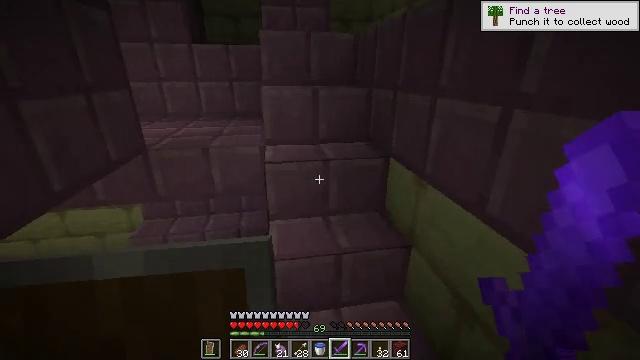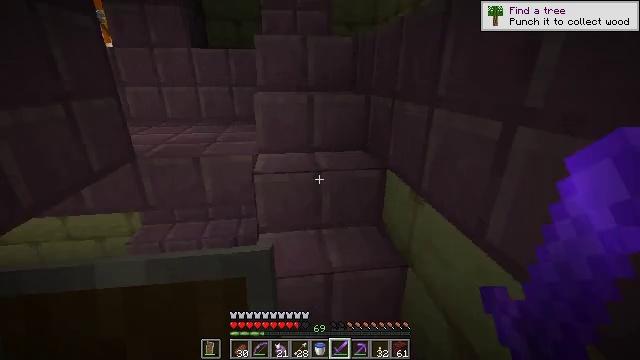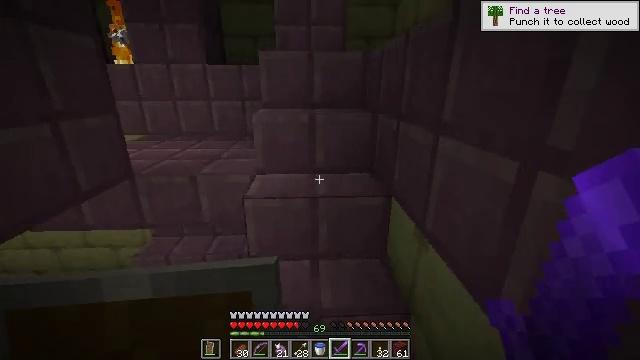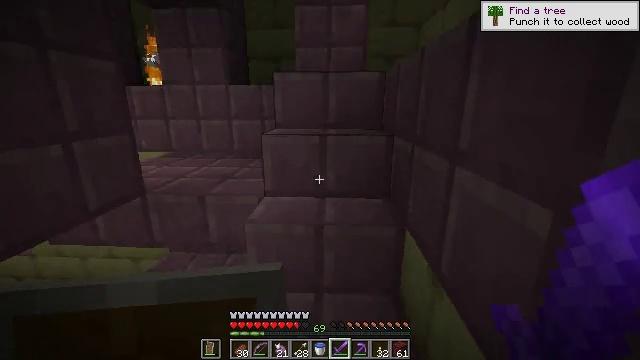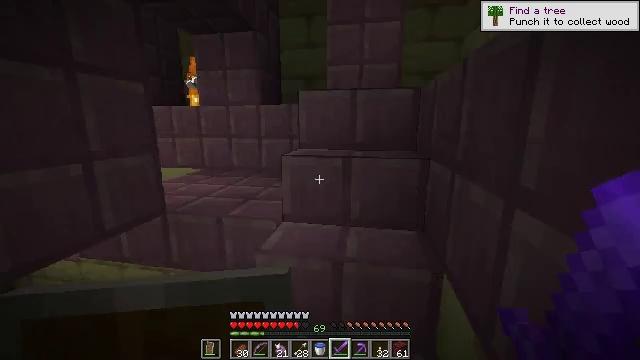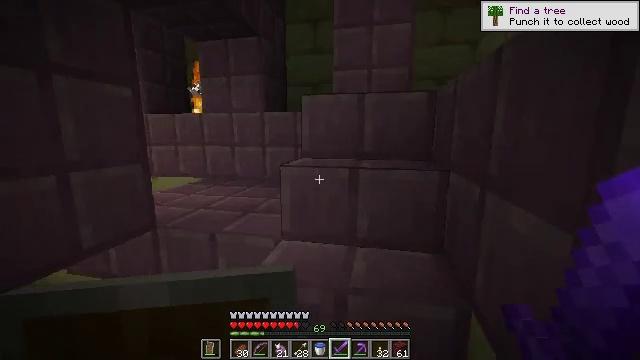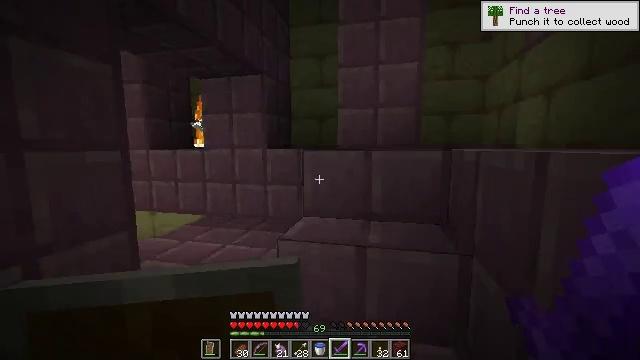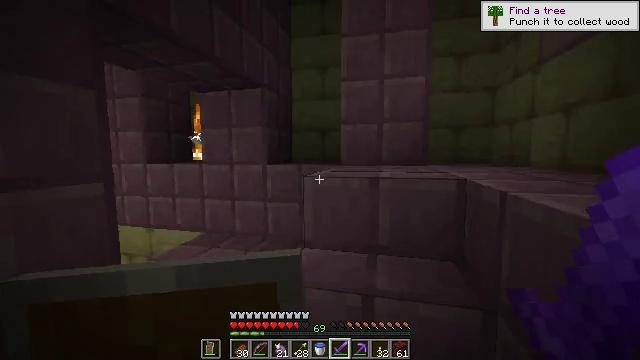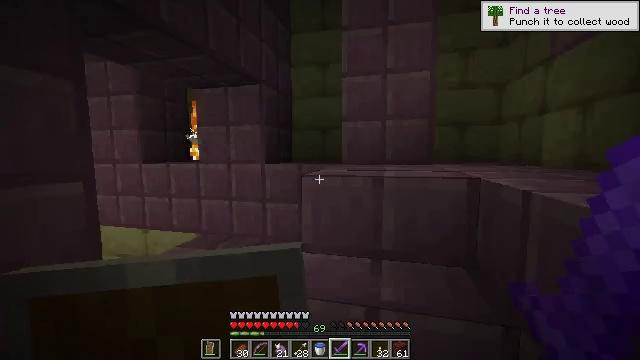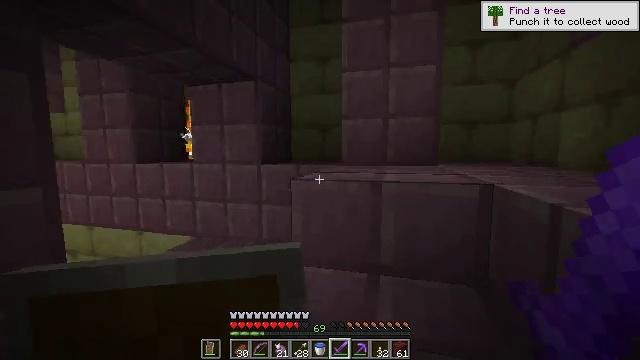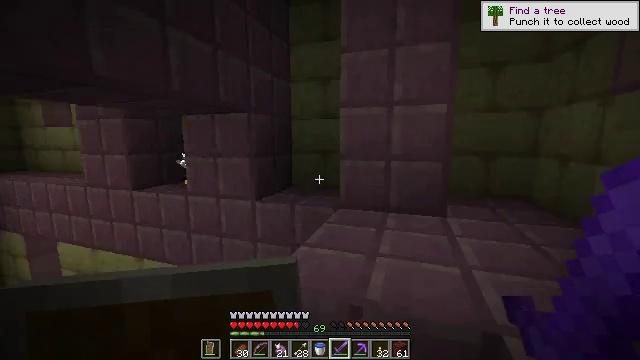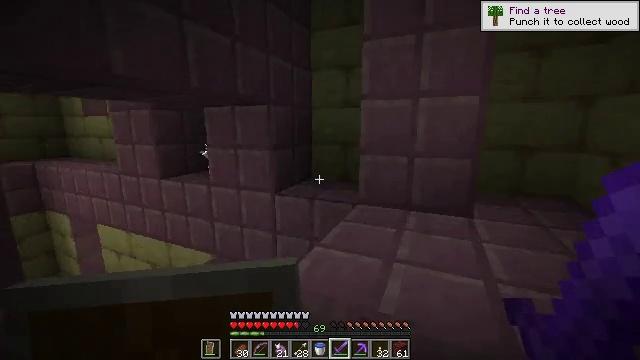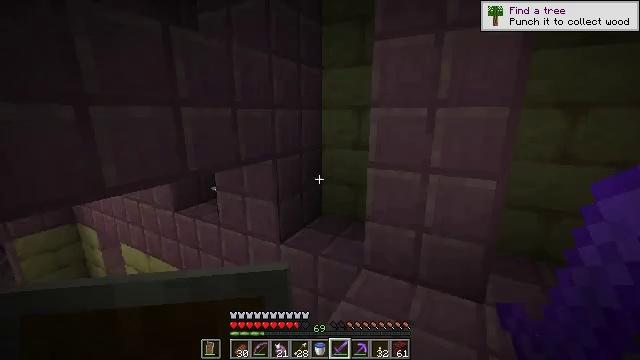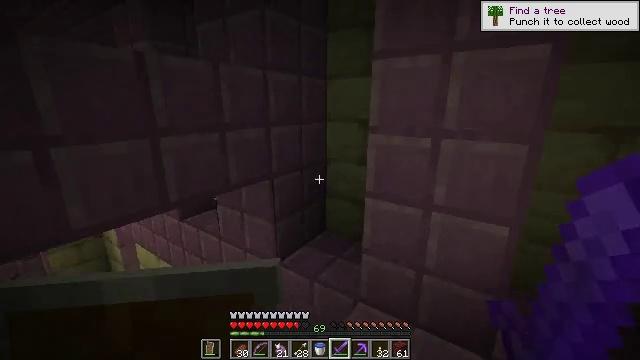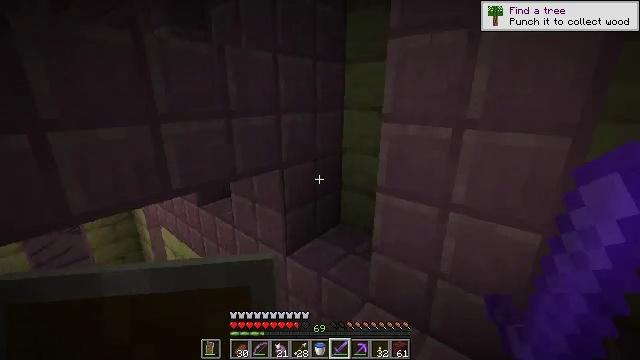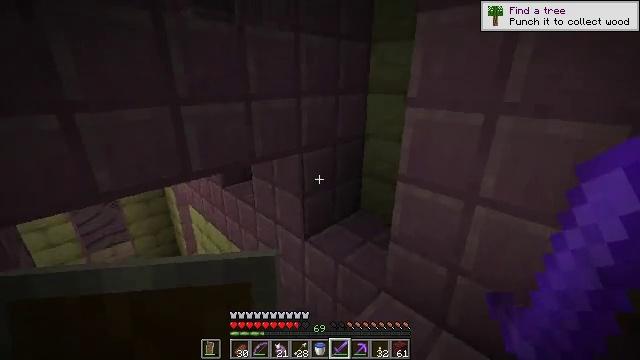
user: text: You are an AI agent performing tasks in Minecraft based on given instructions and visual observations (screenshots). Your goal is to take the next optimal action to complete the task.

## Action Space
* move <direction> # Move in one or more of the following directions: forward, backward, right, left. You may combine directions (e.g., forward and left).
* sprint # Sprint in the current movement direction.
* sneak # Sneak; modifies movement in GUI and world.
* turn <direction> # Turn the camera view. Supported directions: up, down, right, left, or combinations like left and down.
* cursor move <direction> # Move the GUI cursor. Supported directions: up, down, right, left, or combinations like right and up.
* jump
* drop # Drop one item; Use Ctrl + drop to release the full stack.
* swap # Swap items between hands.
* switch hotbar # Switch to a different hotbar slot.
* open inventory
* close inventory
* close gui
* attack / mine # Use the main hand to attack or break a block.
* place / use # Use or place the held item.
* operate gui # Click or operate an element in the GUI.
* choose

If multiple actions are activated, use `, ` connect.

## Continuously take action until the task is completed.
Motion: motion action
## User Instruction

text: Break the purpur block to collect it.
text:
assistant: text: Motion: move forward and move right, turn left
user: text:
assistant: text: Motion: move forward and move right, turn left and up
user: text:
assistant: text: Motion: move forward, turn left and up
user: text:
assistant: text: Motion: move forward, turn left and up
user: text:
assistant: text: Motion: move forward, turn left and up
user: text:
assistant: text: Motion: move forward, turn left and up
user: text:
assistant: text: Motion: move forward
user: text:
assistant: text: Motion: move forward and move right
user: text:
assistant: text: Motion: move forward and move right, turn left
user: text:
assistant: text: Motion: move forward and move right, turn left and down
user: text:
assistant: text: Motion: move forward and move right, turn left and down
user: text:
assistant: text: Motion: move forward and move right, turn left and down
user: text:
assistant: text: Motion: move forward and move right, turn left and down
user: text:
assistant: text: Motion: move forward and move right, turn left and down
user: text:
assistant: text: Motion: move forward, turn left and down
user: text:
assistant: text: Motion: move forward, turn left and down
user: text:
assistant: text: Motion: turn left and down
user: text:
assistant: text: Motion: turn left and down
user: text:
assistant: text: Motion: turn left and down
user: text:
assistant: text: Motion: turn left and down
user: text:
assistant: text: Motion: turn left and down
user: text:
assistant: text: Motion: turn left
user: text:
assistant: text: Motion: turn left
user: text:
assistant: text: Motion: turn left and up
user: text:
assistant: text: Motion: turn left and up
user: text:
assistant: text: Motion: no_op
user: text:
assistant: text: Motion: no_op
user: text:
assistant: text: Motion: no_op
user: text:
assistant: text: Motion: turn down
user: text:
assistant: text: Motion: turn left